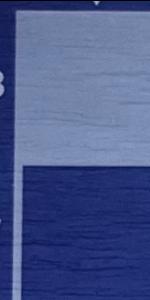
Label: Empty